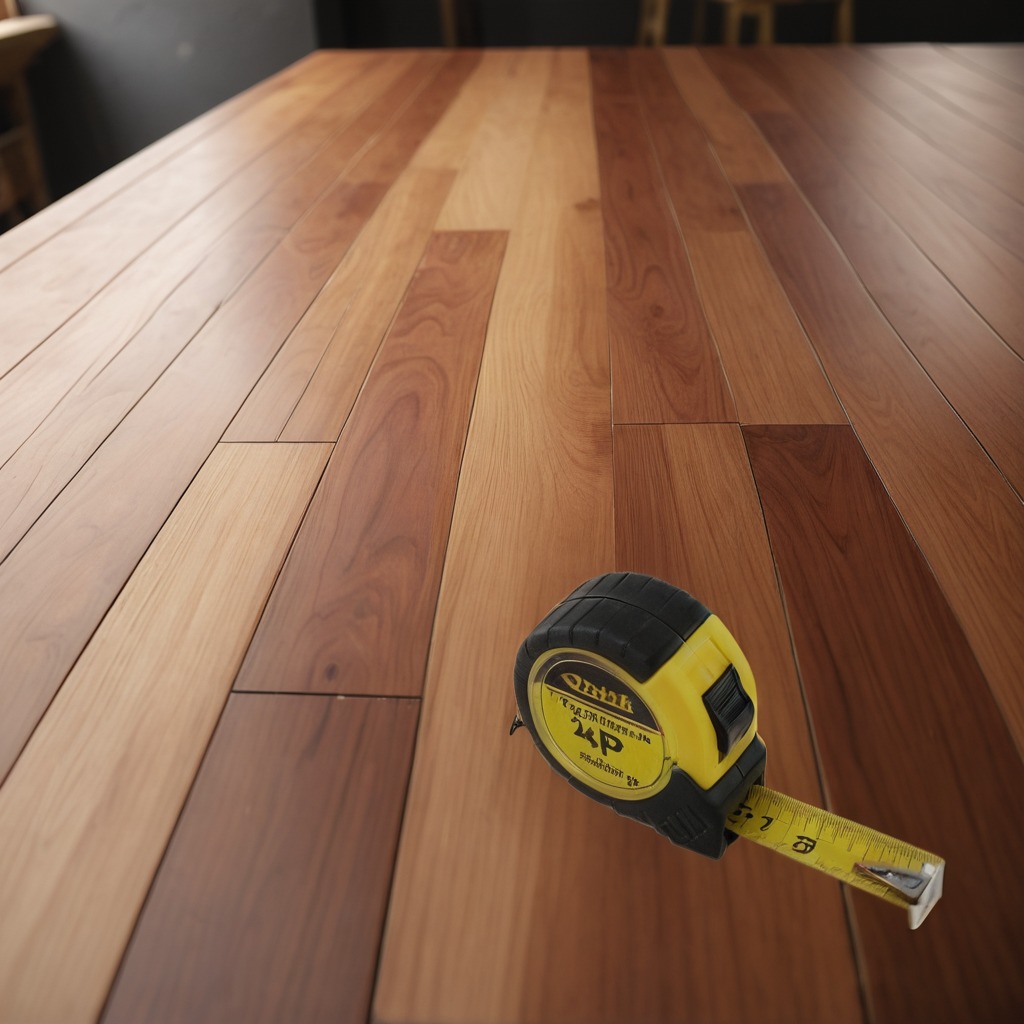
A measuring tape lies on the wooden table in the carpentry studio.